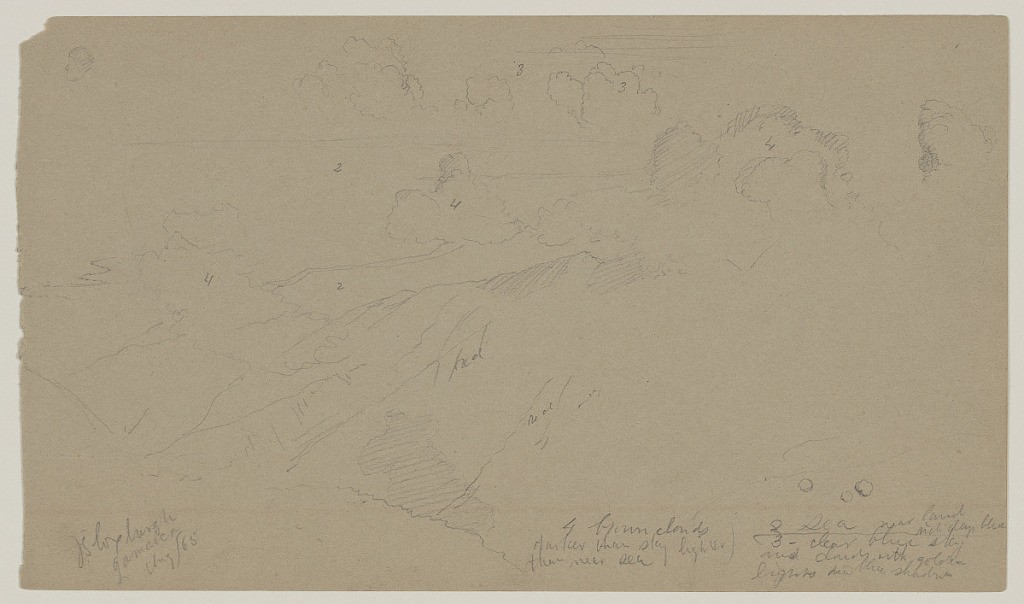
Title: Shoreline and Mountains near Bloxburgh, Jamaica
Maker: Frederic Edwin Church, American, 1826–1900
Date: August 1865
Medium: Graphite on gray wove paper
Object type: Drawing
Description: Landscape sketch showing a view of the ocean and mountainous coastline near Bloxburgh, Jamaica. In foreground and middle distance, mountain ridges steeply descend into ravines as they slope toward the sea. In middle distance at left, the shoreline and ocean are visible. Throughout the composition, billowing clouds move across and above the mountains.